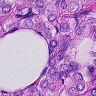
Metastatic tissue present: yes